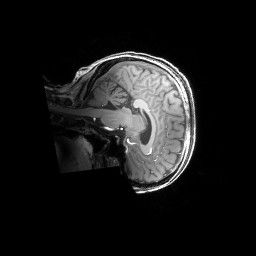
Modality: T1w
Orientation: sagittal
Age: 25
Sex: female
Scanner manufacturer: siemens
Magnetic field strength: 6.98 T
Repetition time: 2.37 s
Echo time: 0.00231 s